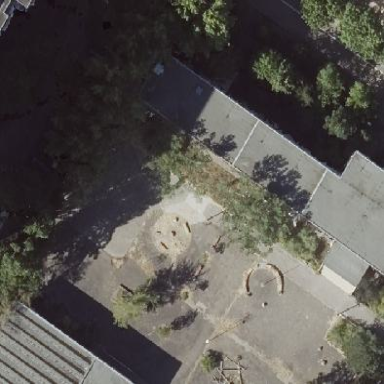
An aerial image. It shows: School building with flat roof.